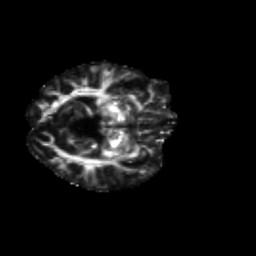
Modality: FA
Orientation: axial
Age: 49
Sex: female
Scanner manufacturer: siemens
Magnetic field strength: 3 T
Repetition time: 4.71 s
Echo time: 0.0906 s